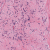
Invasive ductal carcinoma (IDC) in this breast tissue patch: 1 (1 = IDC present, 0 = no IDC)